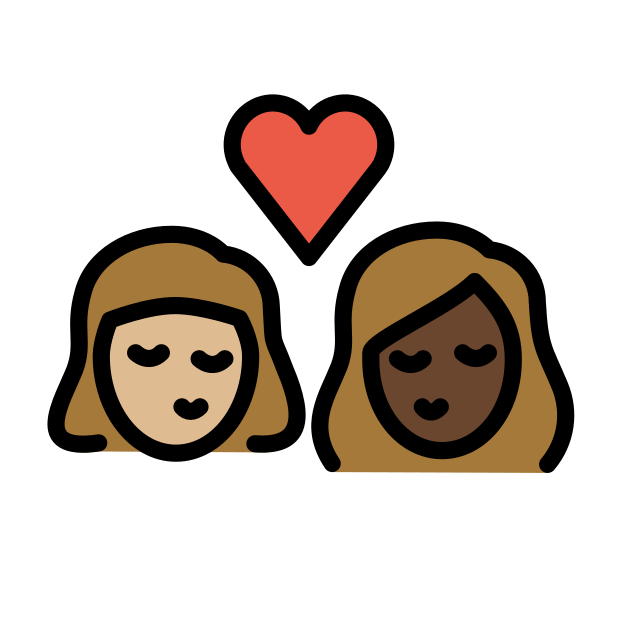
kiss: woman, woman, medium-light skin tone, dark skin tone